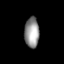
Tissue: lung
Cell type: Epithelial cells
Senescence score: 0.2004
Nuclear area (px): 435
Mean DAPI intensity: 147.954